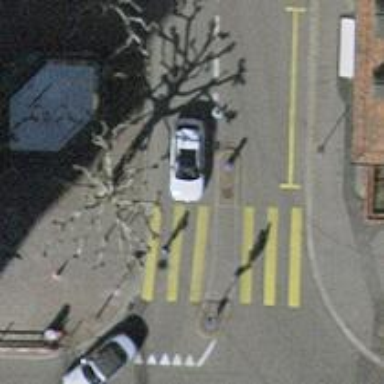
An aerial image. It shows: Kerb serving as barrier.